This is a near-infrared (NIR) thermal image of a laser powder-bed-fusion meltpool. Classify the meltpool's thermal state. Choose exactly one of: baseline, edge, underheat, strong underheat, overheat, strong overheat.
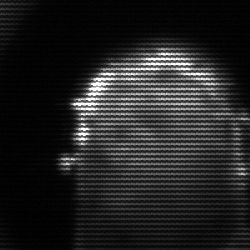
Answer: baseline